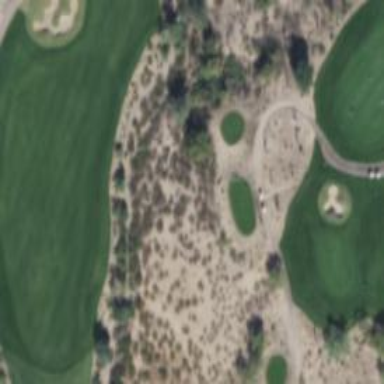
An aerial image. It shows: Rough area in golf course.